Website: walmart
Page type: account-selection
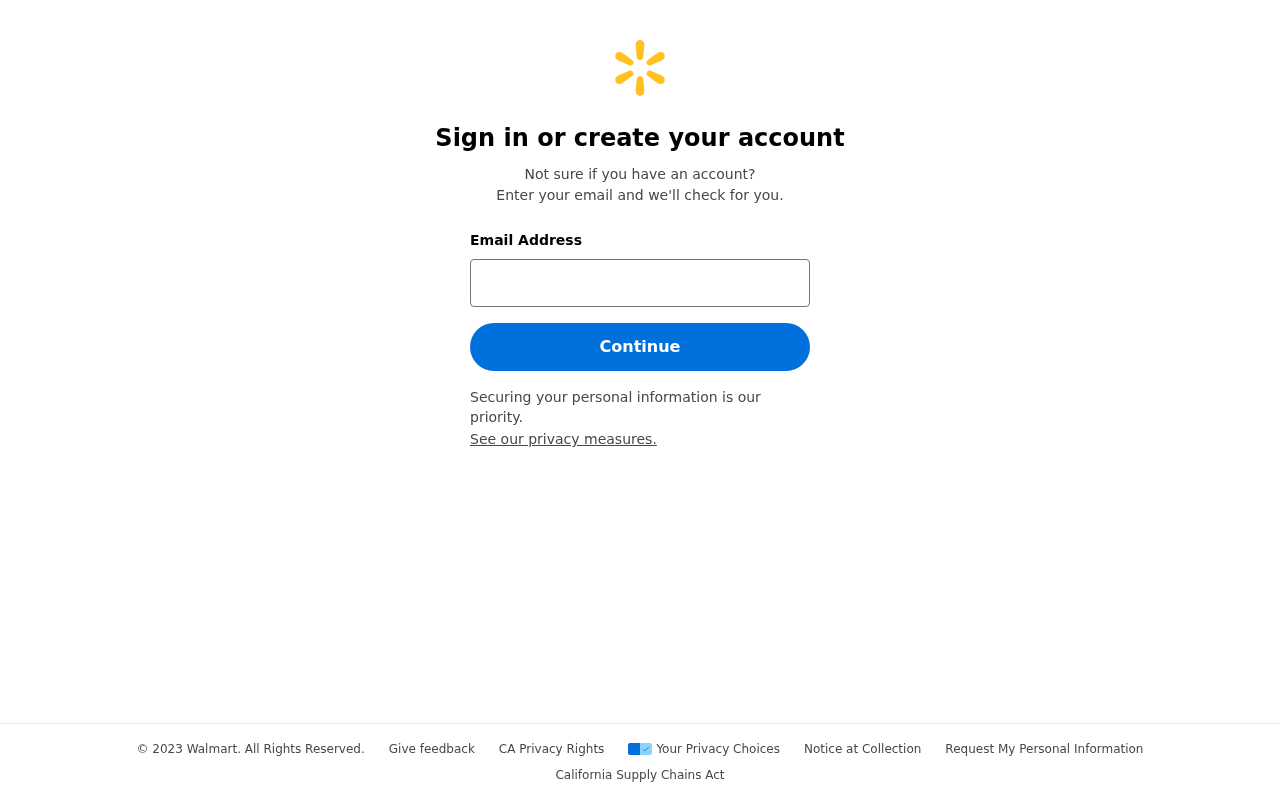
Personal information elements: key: PII_EMAIL
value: jfox@gmail.com